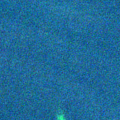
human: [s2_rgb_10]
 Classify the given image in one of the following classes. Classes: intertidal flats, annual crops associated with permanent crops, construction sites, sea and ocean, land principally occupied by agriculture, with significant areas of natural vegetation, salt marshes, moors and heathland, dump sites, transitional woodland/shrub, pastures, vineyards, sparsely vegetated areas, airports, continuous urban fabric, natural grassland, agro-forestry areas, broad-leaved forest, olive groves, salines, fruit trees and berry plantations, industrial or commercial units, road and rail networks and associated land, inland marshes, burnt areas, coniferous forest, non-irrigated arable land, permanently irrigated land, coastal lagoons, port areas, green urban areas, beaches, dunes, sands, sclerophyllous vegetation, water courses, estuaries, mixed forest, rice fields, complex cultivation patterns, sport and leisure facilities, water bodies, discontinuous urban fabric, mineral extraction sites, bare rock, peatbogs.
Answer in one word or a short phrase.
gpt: sea and ocean